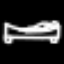
Label: bed